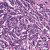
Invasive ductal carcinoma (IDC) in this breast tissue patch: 1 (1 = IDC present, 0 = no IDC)